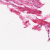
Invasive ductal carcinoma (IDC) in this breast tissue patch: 0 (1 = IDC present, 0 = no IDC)